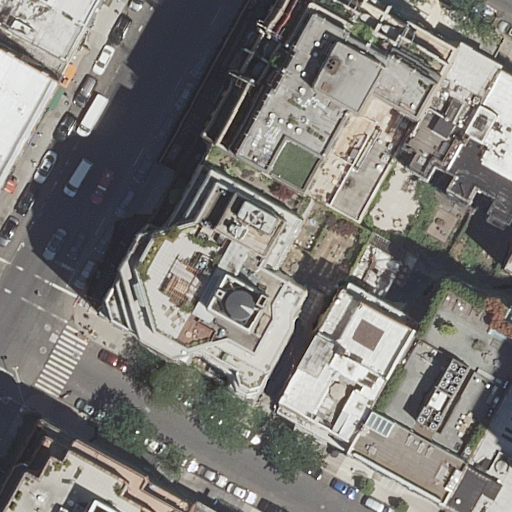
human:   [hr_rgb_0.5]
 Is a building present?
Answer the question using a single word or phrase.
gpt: yes

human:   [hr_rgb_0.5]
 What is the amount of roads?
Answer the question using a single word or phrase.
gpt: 3

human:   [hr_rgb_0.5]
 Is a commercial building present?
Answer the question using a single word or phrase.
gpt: no

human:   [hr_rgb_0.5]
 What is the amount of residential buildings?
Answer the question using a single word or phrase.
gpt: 14

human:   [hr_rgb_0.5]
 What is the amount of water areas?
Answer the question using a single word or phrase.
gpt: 0

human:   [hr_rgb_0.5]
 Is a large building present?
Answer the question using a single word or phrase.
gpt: yes

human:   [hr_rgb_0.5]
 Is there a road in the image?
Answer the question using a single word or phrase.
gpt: yes

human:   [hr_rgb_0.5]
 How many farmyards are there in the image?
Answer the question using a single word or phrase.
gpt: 0

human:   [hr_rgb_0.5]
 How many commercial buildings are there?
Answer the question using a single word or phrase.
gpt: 0

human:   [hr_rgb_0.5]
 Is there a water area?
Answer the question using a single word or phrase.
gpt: no

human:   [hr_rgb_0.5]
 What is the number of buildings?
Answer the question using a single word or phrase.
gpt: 14

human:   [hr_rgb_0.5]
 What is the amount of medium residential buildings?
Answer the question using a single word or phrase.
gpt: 6

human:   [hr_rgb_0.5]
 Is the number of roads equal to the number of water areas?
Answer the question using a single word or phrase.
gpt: no

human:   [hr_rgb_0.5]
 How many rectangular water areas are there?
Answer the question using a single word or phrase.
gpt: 0

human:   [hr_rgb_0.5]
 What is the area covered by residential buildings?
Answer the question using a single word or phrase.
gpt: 4175m2

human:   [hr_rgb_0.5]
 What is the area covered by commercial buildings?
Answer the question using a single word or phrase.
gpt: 0m2

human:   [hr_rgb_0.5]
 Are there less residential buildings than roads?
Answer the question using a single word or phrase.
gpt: no

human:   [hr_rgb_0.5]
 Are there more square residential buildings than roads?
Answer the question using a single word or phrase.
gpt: no

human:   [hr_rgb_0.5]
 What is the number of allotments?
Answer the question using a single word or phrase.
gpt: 0

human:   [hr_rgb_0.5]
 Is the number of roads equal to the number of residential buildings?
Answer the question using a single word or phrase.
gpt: no

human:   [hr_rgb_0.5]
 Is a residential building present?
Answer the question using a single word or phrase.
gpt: yes

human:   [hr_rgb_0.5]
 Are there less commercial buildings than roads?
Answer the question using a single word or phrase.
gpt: yes

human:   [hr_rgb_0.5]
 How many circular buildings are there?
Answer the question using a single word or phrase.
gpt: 0

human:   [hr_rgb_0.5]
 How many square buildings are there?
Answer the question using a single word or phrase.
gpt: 0

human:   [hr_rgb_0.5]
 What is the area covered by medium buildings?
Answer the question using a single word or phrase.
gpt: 1783m2

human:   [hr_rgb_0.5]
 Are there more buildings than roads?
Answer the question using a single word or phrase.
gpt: yes

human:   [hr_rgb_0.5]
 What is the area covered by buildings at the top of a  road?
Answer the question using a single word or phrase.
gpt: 3006m2

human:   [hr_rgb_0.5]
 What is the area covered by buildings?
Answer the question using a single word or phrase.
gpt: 4175m2

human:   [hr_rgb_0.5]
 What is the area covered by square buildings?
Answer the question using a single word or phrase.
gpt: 0m2

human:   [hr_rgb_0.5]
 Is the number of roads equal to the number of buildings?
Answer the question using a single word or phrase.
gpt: no

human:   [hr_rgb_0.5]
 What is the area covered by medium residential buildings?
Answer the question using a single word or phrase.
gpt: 1783m2

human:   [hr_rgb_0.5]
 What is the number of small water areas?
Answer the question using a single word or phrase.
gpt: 0

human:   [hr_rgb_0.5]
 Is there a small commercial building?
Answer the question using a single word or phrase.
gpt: no

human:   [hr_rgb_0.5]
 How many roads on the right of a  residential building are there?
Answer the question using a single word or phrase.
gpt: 3

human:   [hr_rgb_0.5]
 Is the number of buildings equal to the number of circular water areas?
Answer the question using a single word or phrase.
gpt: no

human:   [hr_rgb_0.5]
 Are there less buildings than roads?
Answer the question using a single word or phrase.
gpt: no

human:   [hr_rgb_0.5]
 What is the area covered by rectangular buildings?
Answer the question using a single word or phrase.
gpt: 817m2

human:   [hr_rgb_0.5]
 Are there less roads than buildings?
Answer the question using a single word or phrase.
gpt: yes

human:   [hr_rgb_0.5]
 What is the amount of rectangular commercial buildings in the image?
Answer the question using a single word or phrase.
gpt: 0

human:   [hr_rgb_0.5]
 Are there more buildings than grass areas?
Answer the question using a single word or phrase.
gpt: yes

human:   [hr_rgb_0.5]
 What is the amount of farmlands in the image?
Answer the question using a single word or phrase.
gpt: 0

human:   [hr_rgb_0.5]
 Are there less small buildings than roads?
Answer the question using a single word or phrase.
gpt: no

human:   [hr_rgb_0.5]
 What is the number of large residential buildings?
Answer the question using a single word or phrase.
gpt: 2

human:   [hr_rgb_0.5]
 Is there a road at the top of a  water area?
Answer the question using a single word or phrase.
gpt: no

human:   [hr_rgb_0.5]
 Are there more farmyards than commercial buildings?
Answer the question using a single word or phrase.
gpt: no

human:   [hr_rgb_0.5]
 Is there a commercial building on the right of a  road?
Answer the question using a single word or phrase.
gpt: no

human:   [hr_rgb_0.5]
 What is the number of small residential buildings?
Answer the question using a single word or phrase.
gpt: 6

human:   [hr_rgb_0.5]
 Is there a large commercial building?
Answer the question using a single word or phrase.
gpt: no

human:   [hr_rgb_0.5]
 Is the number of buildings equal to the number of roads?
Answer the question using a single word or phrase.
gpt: no

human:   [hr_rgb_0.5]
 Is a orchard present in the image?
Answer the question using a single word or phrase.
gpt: no

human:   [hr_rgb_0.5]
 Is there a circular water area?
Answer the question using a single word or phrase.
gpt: no

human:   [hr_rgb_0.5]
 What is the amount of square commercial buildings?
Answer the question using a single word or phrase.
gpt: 0

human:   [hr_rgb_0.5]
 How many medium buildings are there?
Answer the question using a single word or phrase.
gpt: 6

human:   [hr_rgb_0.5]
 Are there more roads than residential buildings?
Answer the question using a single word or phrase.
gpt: no

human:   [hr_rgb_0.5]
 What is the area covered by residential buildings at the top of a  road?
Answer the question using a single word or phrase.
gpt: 3006m2

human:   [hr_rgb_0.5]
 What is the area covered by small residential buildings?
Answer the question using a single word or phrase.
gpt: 230m2

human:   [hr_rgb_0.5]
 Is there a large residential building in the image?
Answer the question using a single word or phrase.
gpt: yes

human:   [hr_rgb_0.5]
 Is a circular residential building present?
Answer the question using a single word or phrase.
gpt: no

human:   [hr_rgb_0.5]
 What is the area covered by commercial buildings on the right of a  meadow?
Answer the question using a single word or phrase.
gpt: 0m2

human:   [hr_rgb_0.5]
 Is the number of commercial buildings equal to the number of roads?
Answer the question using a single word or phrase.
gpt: no

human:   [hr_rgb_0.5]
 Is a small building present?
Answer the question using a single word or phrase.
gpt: yes

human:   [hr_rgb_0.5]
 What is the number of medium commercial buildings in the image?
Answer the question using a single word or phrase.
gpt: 0

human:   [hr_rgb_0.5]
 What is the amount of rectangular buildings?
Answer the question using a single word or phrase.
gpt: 8

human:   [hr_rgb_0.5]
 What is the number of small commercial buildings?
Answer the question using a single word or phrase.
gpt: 0